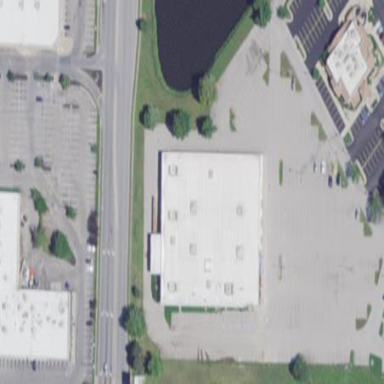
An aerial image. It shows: Building.